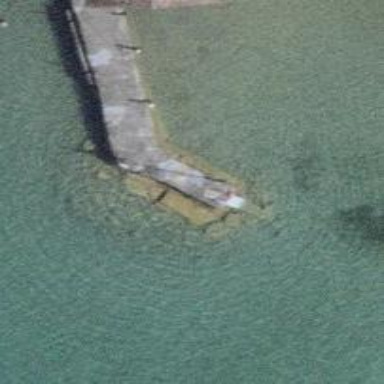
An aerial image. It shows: Man-made pier.